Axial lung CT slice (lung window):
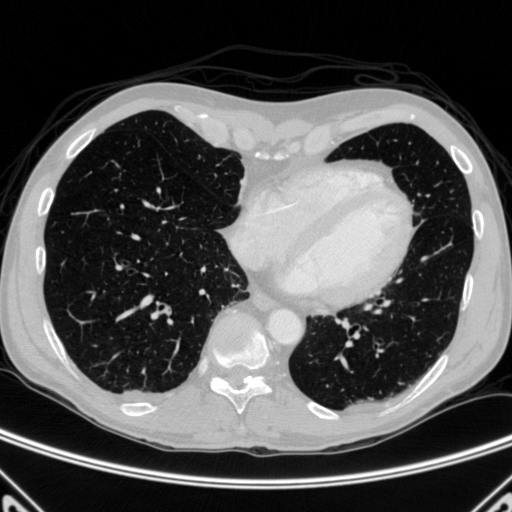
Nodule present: no